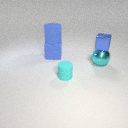
small cyan rubber cylinder in front of large blue rubber cube